Question: IntelliJ displays yellow markers in the scrollbar on the right for warnings. Is there a way to disable warnings or just the yellow markers in the scrollbar?
: The file in question is from Adobe Flex SDK 4.1 'frameworks/projects/framework/src/mx/controls/listClasses/ListBase.as'. I have all inspections disabled. I've also disabled the JavaScript Intention Power Pack plugin. I have Highlighting Level set to None. With all this I still see warnings.

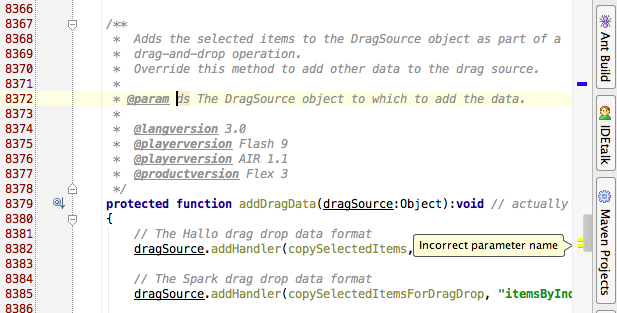
Answer: I have concluded that this is a bug in IntelliJ 10.5.